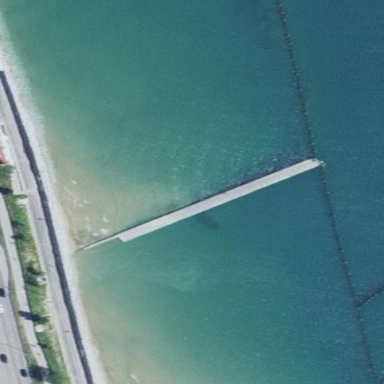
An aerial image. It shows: Man-made groyne.